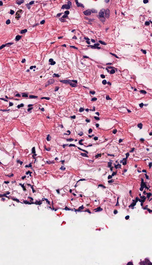
Tumor epithelial tissue: no
Tumor-associated stroma tissue: yes
Normal tissue: no